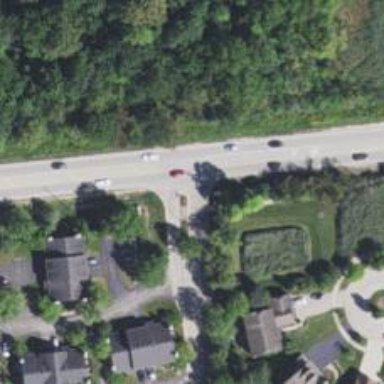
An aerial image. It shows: Stop road.